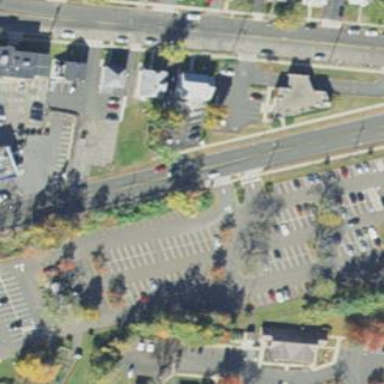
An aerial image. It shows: Parking area.